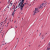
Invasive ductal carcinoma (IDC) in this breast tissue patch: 0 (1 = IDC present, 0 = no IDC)